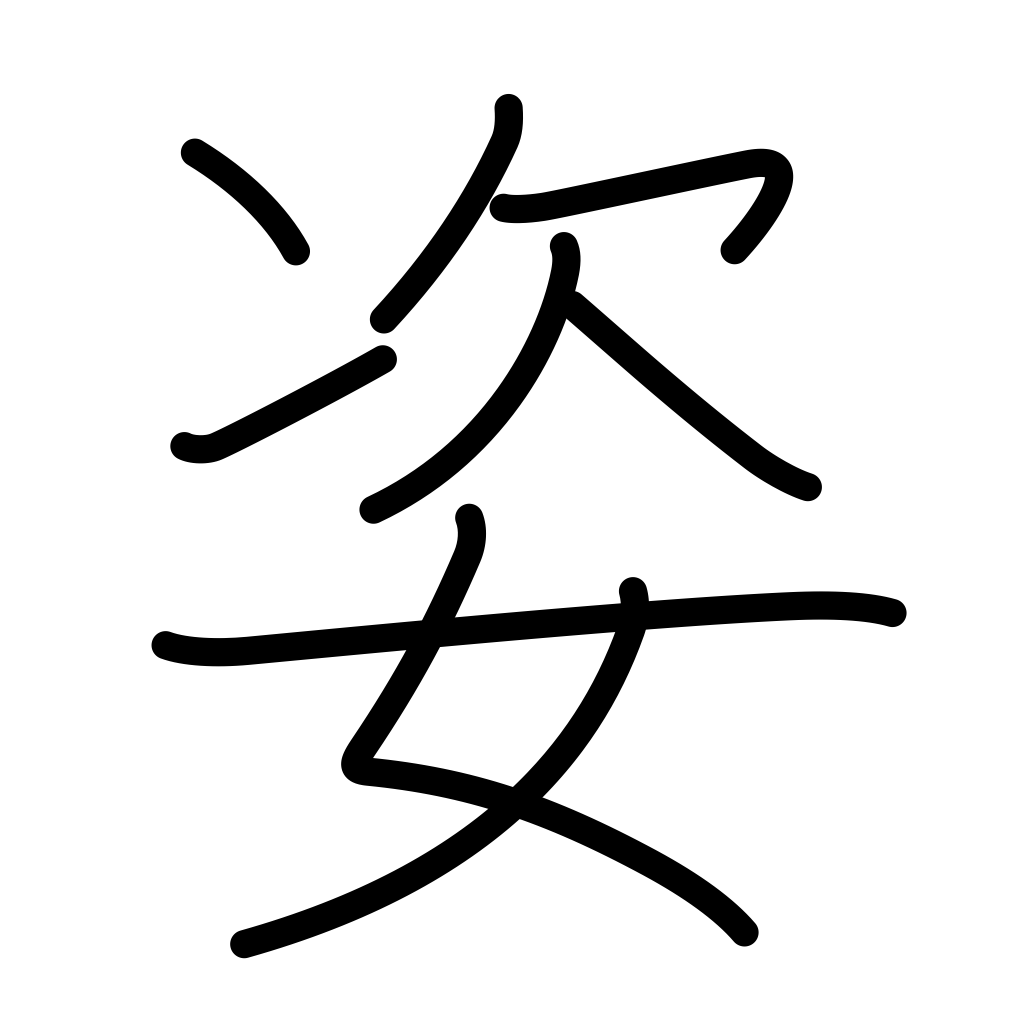
Meaning: figure, form, shape